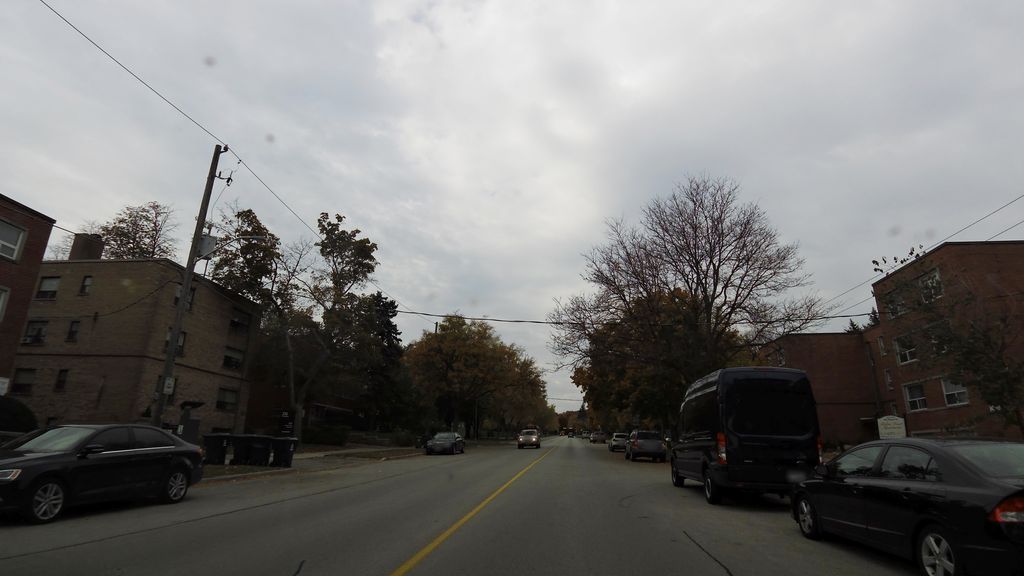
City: toronto